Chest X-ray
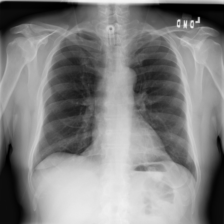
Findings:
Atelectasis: negative
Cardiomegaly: negative
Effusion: negative
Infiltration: negative
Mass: negative
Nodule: negative
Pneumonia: negative
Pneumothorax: negative
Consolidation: positive
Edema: negative
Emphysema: negative
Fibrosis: negative
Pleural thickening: negative
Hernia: negative